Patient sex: M
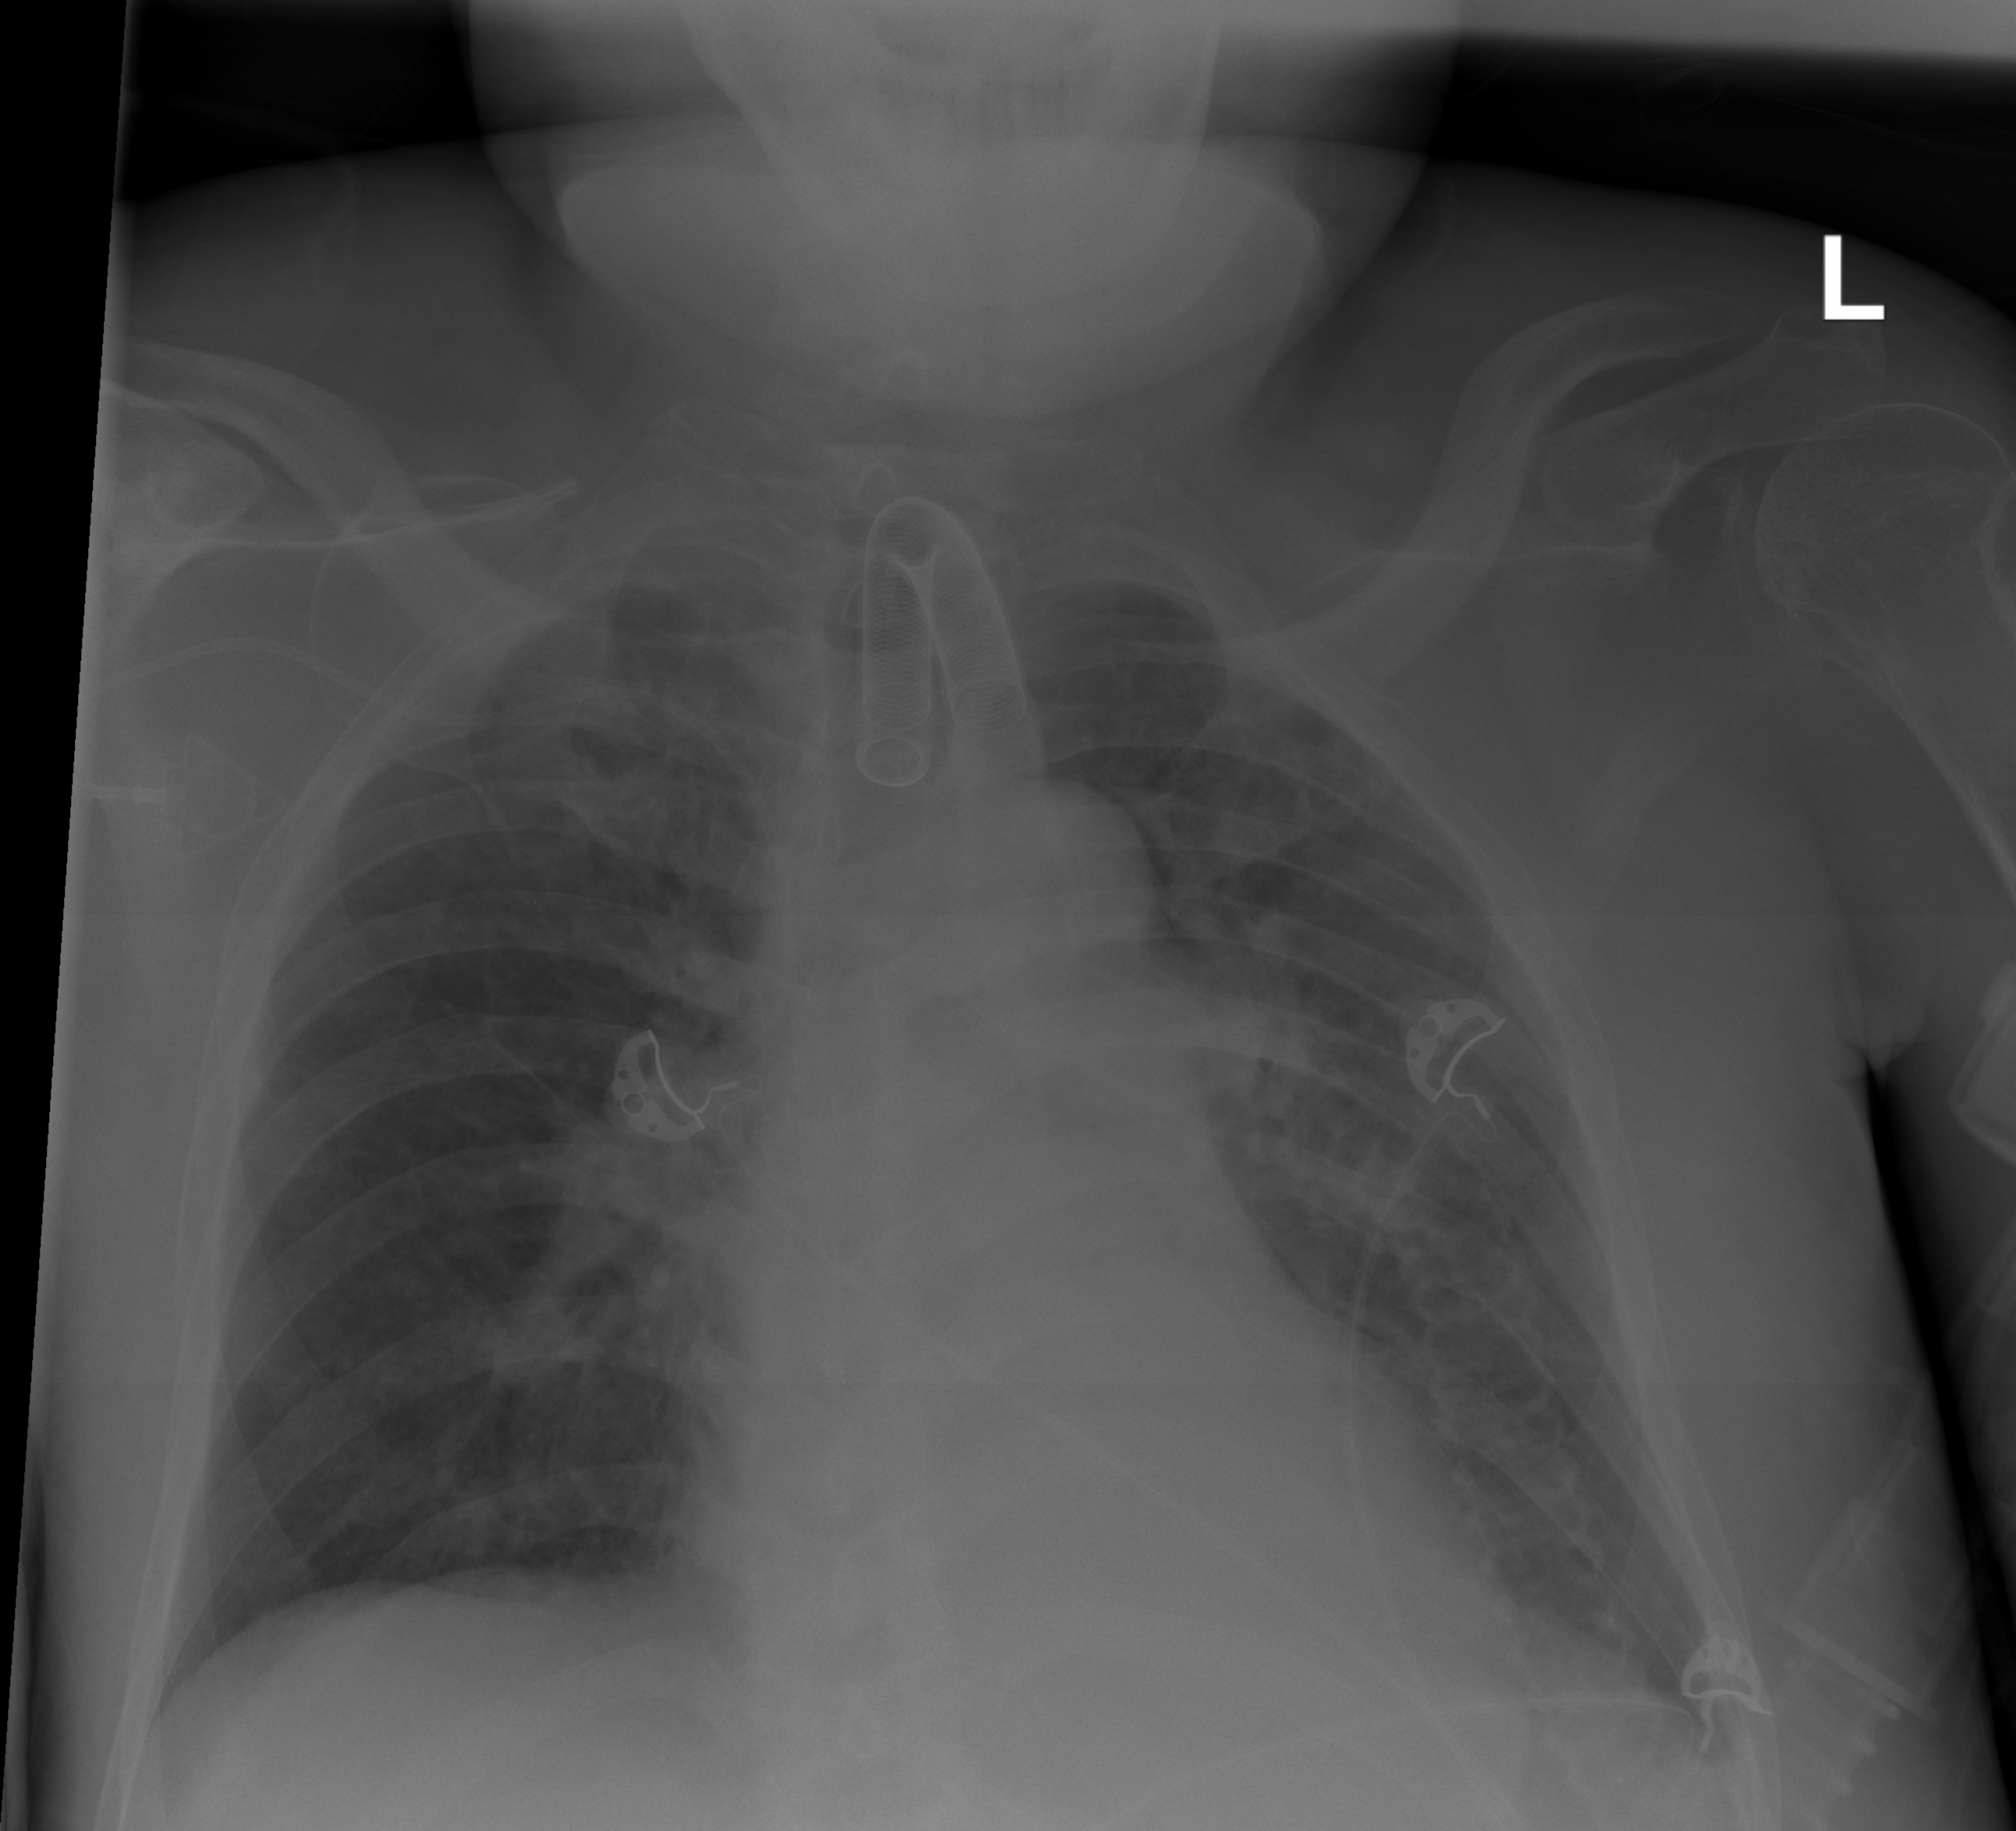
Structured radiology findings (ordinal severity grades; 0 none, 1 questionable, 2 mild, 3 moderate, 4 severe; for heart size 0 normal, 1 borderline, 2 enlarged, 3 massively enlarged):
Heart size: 0
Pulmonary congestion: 0
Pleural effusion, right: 2
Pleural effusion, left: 2
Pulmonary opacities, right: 0
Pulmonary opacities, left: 2
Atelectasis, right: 2
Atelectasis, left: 2